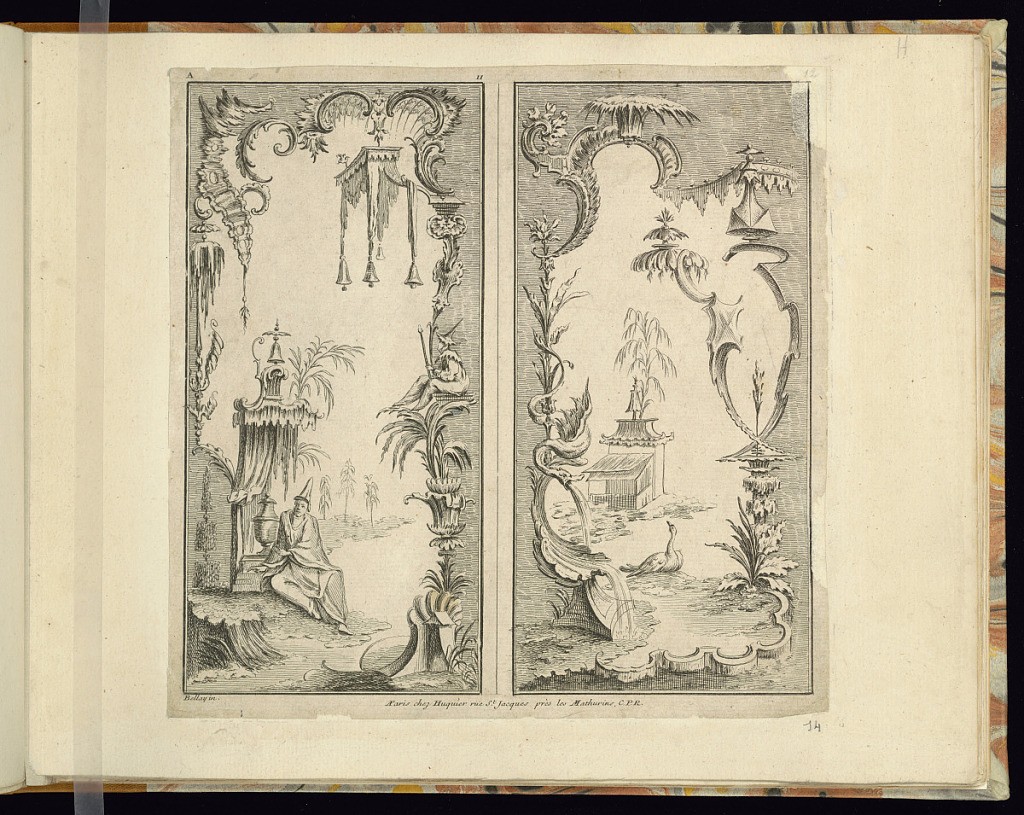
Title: Two Panel Designs
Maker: Bellay, French, active from 1734
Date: ca.1734-49
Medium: Etching and engraving on laid paper
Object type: Print
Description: Two designs for ornamental panels printed on the same plate, side-by-side. The designs feature rococo and chinoiserie motifs with ornately decorated frames featuring leaves, c-scrolls, feathers, shells, rinceaux, ribbons, platforms/ plinths, canopies, figures, vases, and a dragon. In the center of each panel are figures within fantastical landscapes. To the left, a man sits leaning against a plinth with a vase, a canopy above his head and trees in the background. To the right, a swan in the foreground and a building or house in the background. The plate is numbered and signed.